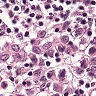
Metastatic tissue present: yes